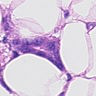
Metastatic tissue present: yes